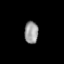
Tissue: lung
Cell type: Epithelial cells
Senescence score: 0.1655
Nuclear area (px): 298
Mean DAPI intensity: 154.661